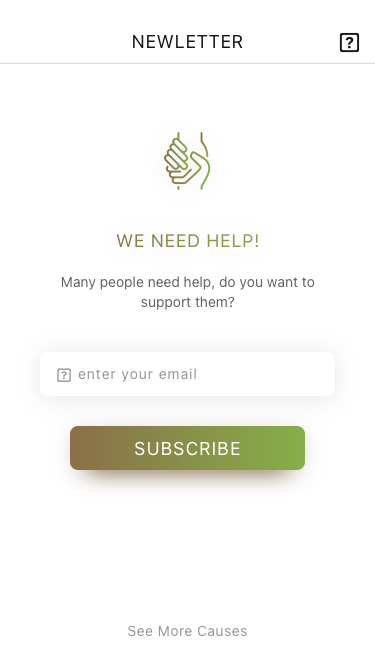
Text in this UI design:
See More Causes
We need help!
Newletter

Many people need help, do you want to support them?
subscribe

enter your email